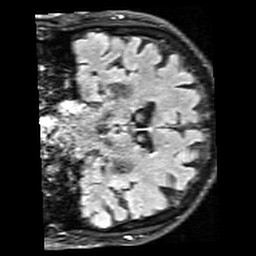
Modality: FLAIR
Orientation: coronal
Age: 80
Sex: male
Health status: healthy
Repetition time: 12 s
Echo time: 0.095 s